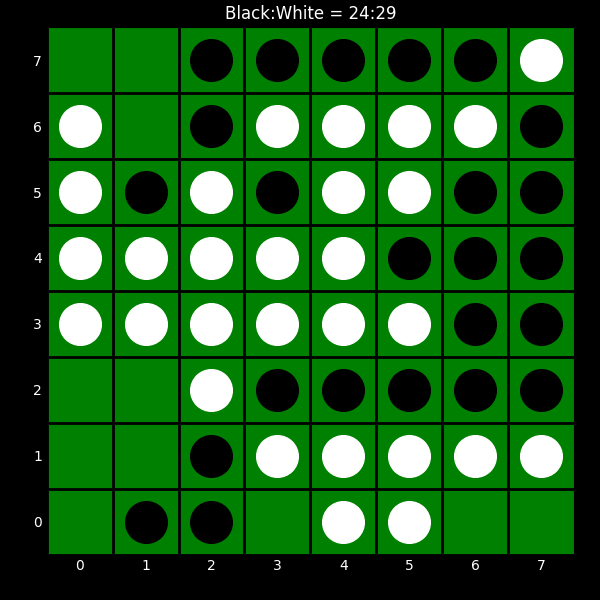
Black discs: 24
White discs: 29